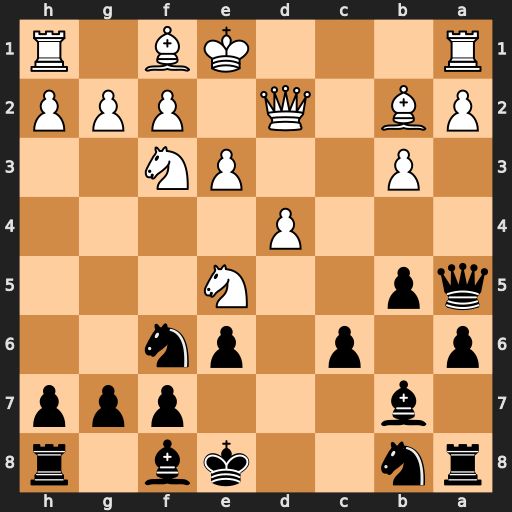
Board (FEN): rn2kb1r/1b3ppp/p1p1pn2/qp2N3/3P4/1P2PN2/PB1Q1PPP/R3KB1R
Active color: b
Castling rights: KQkq
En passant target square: -
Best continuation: Bb4 a3 Bxd2+